Question: I've searched for related questions, but still cannot found answer.
I'm using Xcode 5.1.1 + OSX 10.9.4 Mavericks to develop iOS Apps.
I don't know when it started, When there is a crash happens in my app, Xcode debug log only shows "(lldb)"
And no more logs, I've tried to type "bt", but the log still can't help me debug.

As the image shows
And the reason of this crash, is I'm trying to store a Nil object into a NSArray, So it crashes.
In my memory, I remember that if trying to store Nil object into NSArray, it will show log like
"...object cannot be nil"
What happen to my Xcode? or this is normal?
Thank youZ!
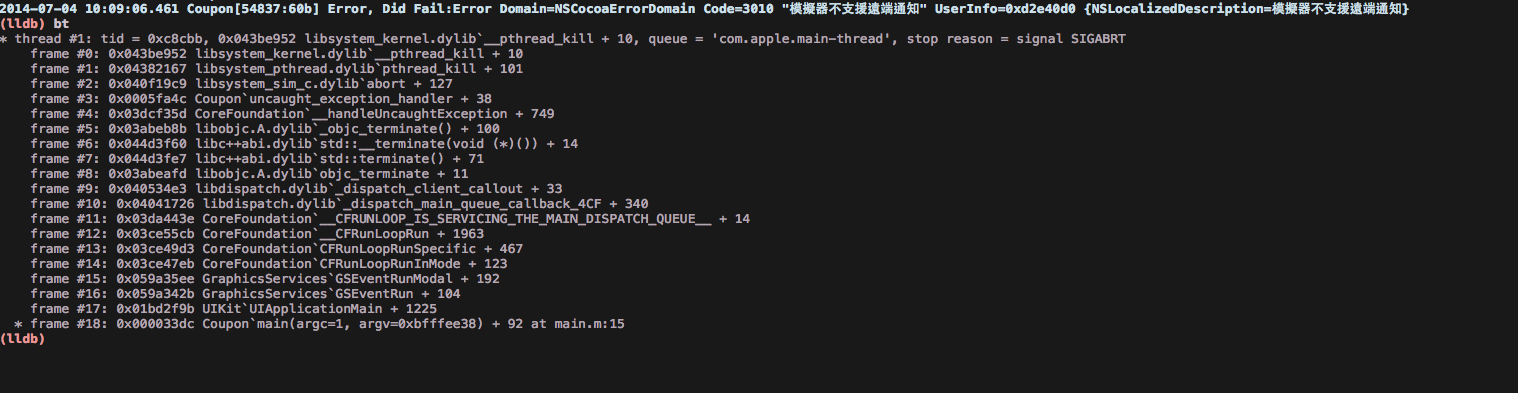
Answer: Yes it is normal. But it will crash only when you try to access it.